Aerial crown-view tile of a tropical tree (Barro Colorado Island, Panama), acquired 20240716:
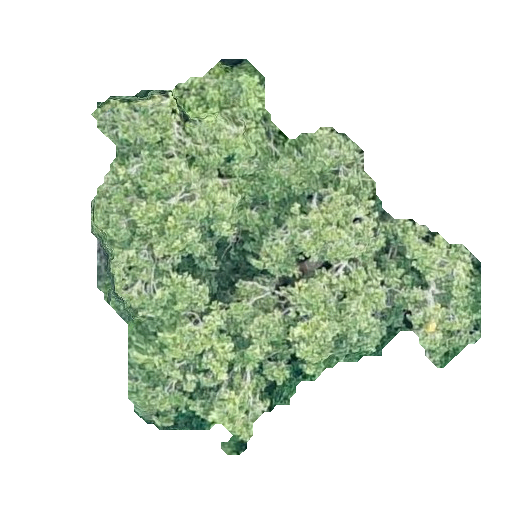
Species: Beilschmiedia tovarensis
GBIF accepted scientific name: Beilschmiedia tovarensis
Crown area: 143.872 m²